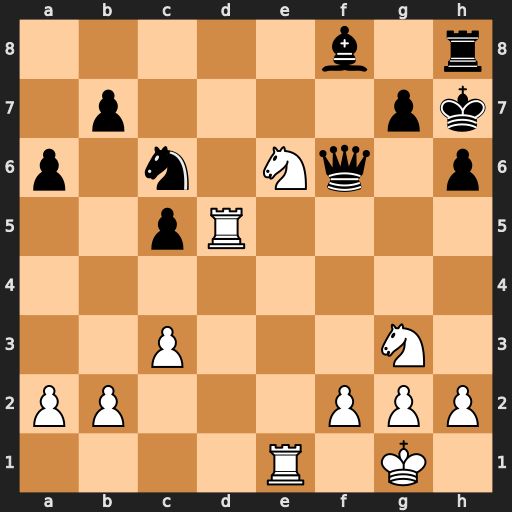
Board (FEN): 5b1r/1p4pk/p1n1Nq1p/2pR4/8/2P3N1/PP3PPP/4R1K1
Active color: w
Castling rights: -
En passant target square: -
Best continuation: Rf5 Qe7 Nxf8+ Qxf8 Rxf8